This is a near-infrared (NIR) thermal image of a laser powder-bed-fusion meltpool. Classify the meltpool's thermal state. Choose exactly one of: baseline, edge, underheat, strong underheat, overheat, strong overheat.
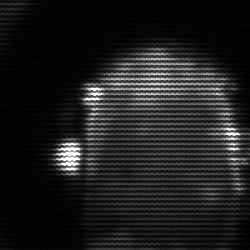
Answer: baseline